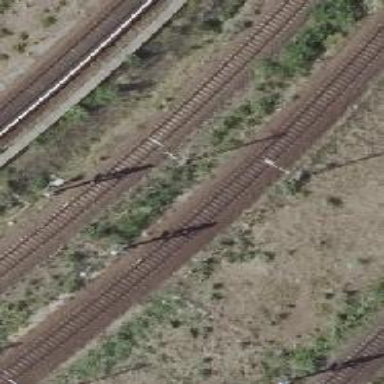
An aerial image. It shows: Catenary mast for power lines.